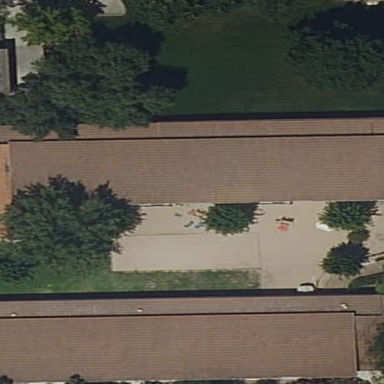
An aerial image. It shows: School building.